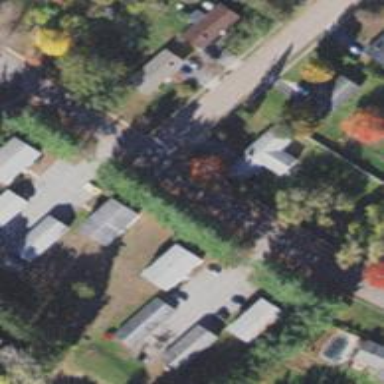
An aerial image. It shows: Residential road with asphalt surface. There is sidewalk on the left side.